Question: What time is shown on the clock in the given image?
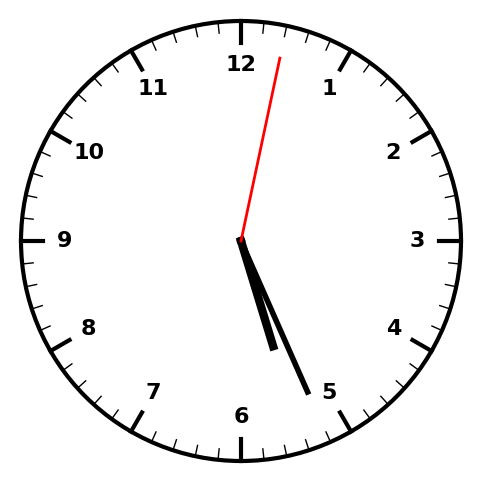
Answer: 05:26:02